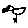
Label: bird